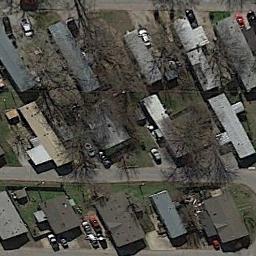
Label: mobile_home_park